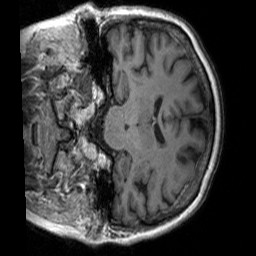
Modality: T1w
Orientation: coronal
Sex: female
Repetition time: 1.95 s
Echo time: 0.026 s